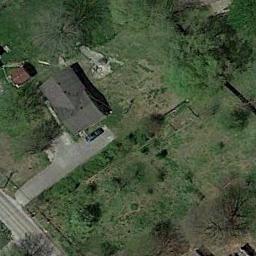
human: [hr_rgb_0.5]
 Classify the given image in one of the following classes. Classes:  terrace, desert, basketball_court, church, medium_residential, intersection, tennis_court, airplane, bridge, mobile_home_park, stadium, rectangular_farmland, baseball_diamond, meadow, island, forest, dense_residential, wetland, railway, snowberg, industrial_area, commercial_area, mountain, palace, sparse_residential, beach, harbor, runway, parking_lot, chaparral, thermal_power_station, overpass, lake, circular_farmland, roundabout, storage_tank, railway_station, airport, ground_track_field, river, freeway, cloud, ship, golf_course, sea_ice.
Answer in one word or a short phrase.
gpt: sparse_residential